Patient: sex M, age 48
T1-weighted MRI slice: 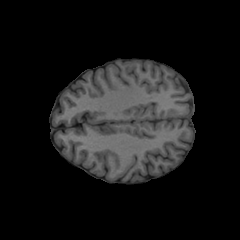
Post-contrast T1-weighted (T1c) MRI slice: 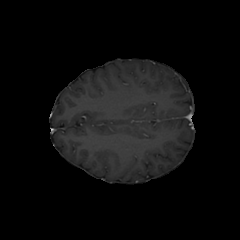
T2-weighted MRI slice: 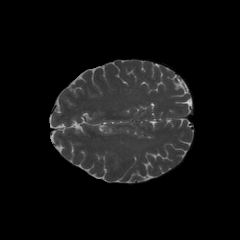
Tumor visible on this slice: no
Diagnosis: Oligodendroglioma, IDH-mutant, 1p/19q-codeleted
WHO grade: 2